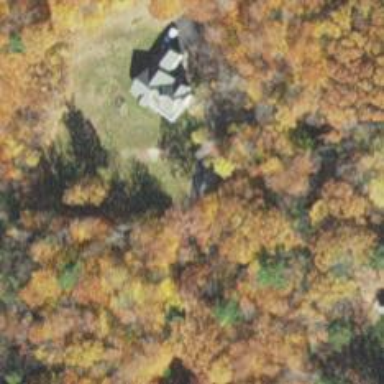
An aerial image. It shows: Driveway.